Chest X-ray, PA view. Patient: 4 years old, sex M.
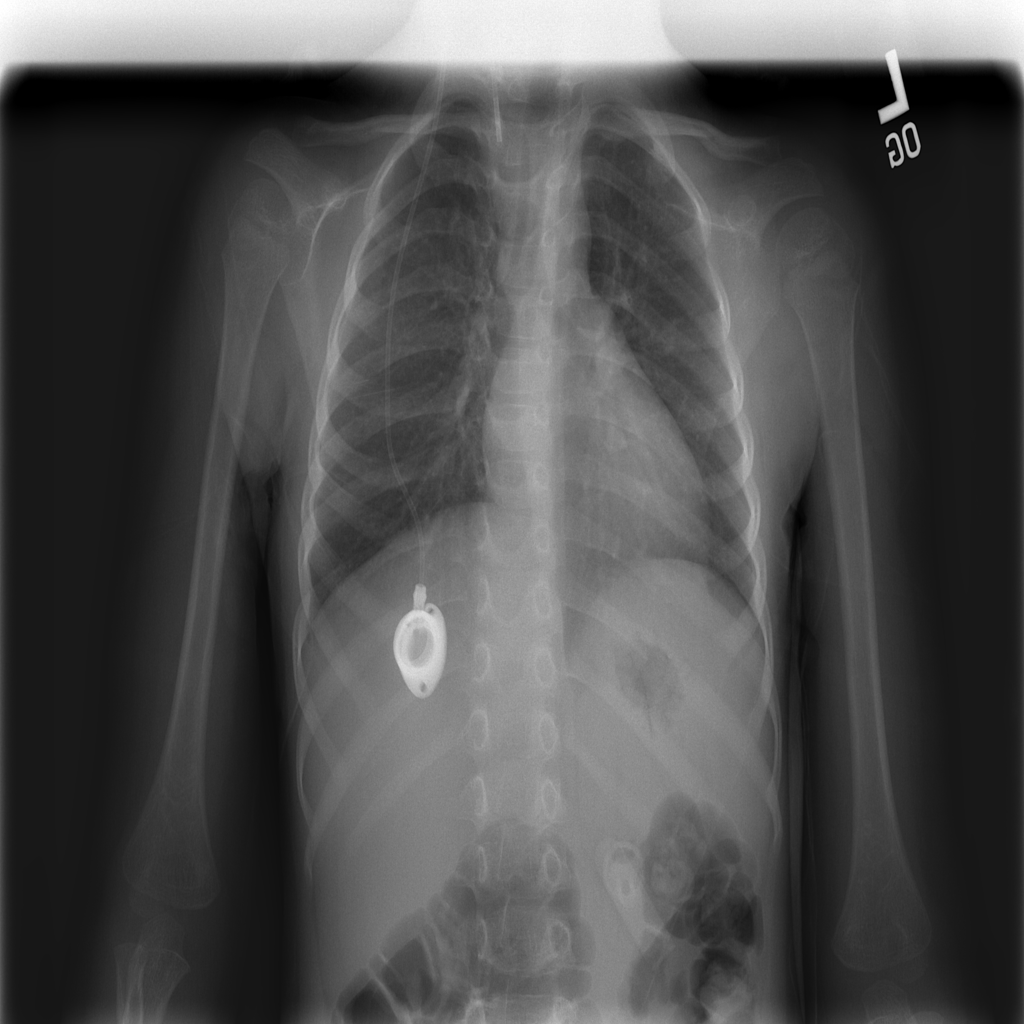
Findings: No Finding